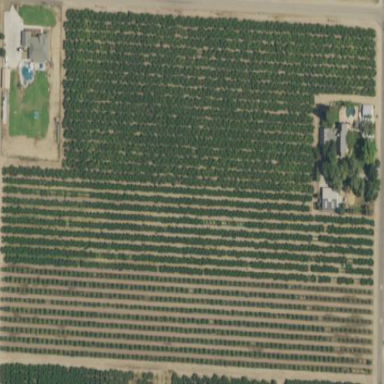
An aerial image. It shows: Orchard filled with nectarine trees.